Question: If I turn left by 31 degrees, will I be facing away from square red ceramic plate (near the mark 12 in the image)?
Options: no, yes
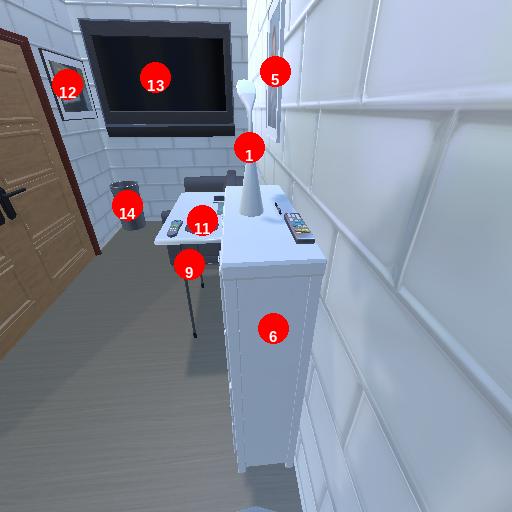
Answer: no